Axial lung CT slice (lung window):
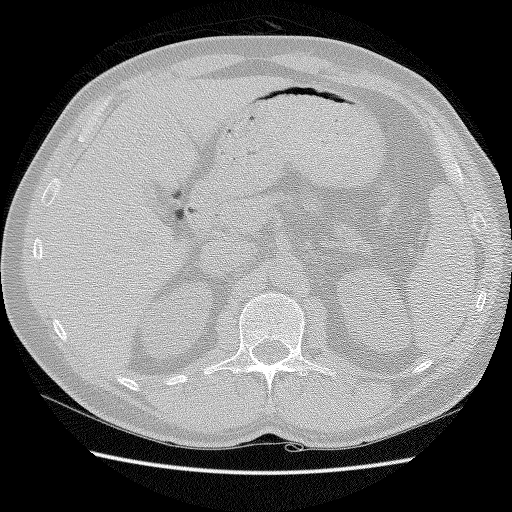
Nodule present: no